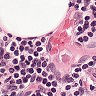
Metastatic tissue present: no